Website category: movie
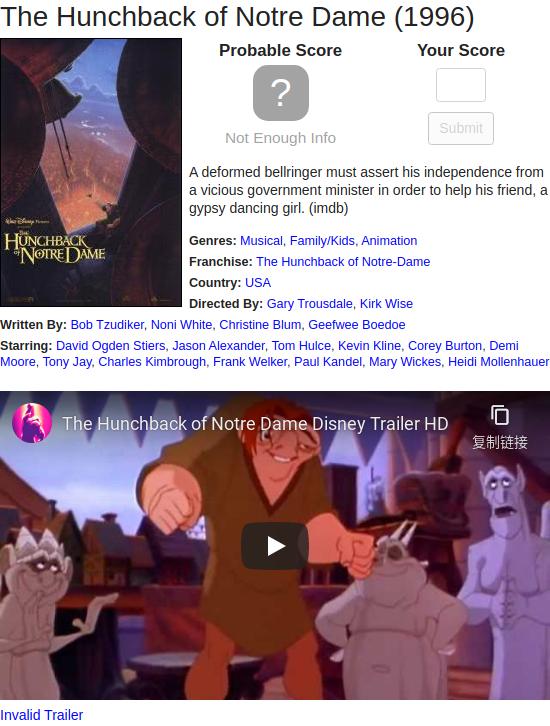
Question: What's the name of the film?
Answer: The Hunchback of Notre Dame

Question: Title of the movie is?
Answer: The Hunchback of Notre Dame

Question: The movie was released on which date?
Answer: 1996

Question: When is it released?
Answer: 1996

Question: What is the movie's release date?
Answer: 1996

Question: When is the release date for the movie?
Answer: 1996

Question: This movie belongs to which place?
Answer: USA

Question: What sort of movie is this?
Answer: Musical

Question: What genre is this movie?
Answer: Musical

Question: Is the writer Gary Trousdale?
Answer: no

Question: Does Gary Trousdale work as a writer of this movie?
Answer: no

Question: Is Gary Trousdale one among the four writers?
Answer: no

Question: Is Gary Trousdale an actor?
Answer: no

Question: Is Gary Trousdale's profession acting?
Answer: no

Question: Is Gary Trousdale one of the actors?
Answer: no

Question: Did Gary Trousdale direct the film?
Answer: yes

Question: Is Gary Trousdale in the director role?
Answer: yes

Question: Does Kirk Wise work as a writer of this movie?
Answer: no

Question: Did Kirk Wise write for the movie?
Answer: no

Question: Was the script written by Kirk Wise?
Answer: no

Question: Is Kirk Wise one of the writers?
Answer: no

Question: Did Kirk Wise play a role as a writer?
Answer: no

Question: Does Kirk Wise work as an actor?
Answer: no

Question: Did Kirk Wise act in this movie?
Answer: no

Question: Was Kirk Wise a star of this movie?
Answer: no

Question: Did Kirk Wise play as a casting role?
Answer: no

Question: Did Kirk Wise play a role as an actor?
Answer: no

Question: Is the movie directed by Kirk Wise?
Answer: yes

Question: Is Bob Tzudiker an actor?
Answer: no

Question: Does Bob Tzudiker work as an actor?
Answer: no

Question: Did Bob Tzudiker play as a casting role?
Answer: no

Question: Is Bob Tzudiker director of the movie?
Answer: no

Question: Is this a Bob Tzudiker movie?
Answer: no

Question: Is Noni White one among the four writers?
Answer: yes

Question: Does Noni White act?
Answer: no

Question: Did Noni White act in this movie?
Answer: no

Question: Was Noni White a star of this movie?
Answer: no

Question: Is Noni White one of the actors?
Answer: no

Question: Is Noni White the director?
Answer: no

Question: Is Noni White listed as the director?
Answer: no

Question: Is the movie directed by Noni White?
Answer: no

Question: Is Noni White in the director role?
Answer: no

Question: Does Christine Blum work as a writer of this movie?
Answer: yes

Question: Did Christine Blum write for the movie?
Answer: yes

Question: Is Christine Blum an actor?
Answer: no

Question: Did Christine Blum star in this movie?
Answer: no

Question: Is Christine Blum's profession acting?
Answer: no

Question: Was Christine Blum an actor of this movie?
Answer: no

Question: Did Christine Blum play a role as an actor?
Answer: no

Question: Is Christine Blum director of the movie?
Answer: no

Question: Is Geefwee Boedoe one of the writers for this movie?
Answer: yes

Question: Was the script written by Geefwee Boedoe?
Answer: yes

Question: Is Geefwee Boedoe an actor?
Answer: no

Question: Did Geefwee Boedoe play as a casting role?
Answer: no

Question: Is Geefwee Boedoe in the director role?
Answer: no

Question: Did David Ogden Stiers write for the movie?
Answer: no

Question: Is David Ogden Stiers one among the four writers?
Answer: no

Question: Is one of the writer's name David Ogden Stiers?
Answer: no

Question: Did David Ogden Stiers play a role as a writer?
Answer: no

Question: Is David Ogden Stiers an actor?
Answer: yes

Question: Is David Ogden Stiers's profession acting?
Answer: yes

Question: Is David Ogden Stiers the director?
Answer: no

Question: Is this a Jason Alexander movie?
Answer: no

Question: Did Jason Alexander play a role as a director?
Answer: no